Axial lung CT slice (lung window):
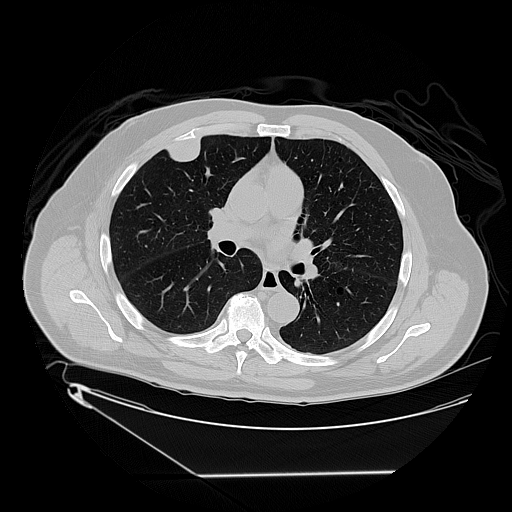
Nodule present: yes
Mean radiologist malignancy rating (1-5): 3